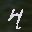
Label: 4